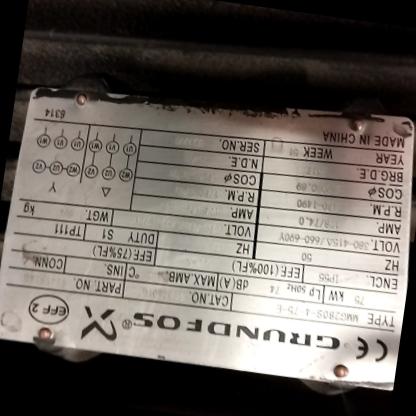
Klasa: tabliczka-znamionowa